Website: bh-photo
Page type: address-validator
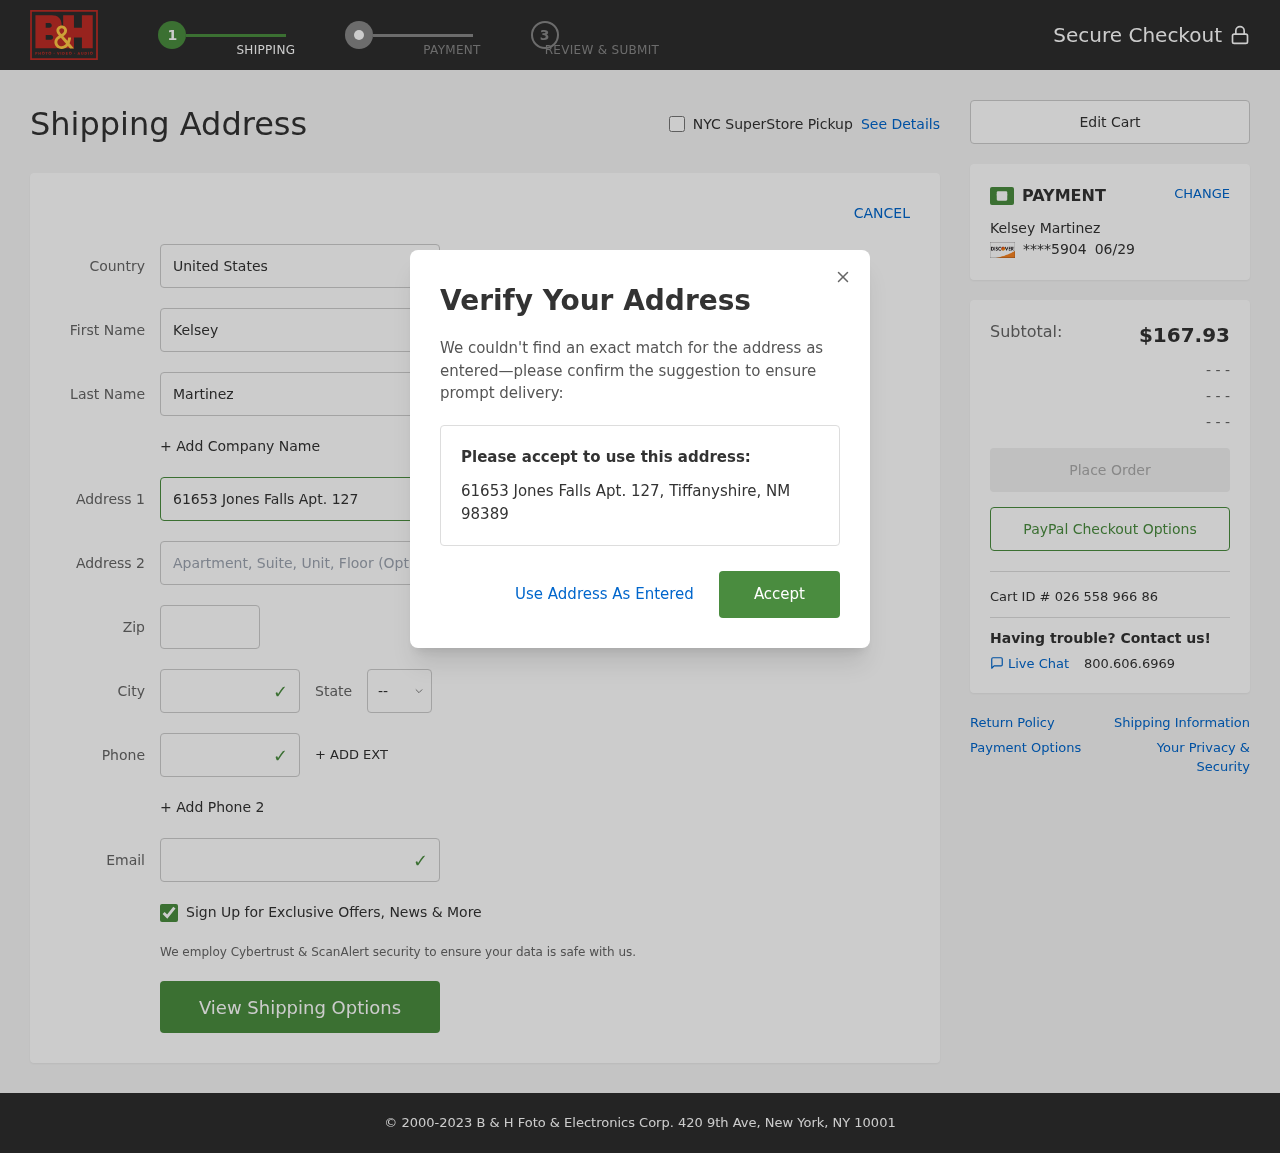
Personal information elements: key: PII_CARD_EXPIRY
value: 06/29
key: PII_CARD_LAST4
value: ****5904
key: PII_CITY
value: Tiffanyshire
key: PII_COUNTRY
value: United States
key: PII_EMAIL
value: kmartinez@hotmail.com
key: PII_FIRSTNAME
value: Kelsey
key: PII_FULLNAME
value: Kelsey Martinez
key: PII_LASTNAME
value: Martinez
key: PII_PHONE
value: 9388304452
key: PII_POSTCODE
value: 98389
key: PII_STATE_ABBR
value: NM
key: PII_STREET
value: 61653 Jones Falls Apt. 127
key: PII_CITY_STATE_ZIP
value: Tiffanyshire, NM 98389
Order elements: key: ORDER_SUBTOTAL
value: $167.93
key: ORDER_ID
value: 026 558 966 86